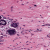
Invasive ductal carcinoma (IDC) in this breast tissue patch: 0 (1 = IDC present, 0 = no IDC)